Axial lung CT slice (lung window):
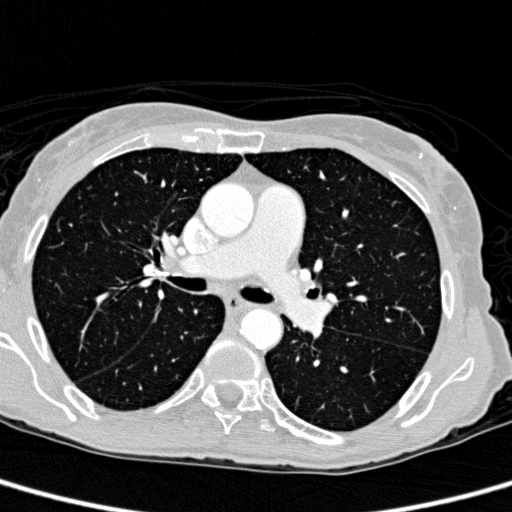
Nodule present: no